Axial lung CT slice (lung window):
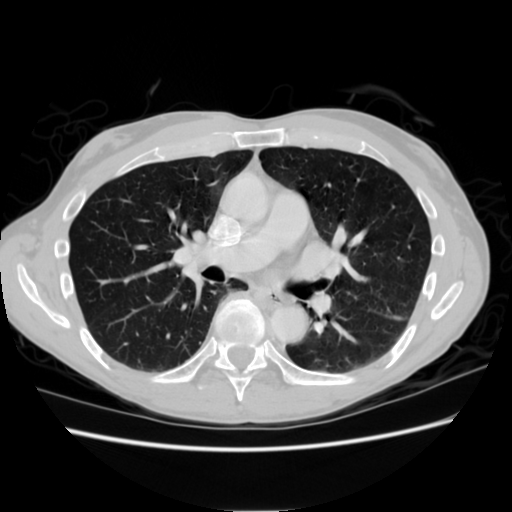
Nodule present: no